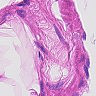
Metastatic tissue present: no